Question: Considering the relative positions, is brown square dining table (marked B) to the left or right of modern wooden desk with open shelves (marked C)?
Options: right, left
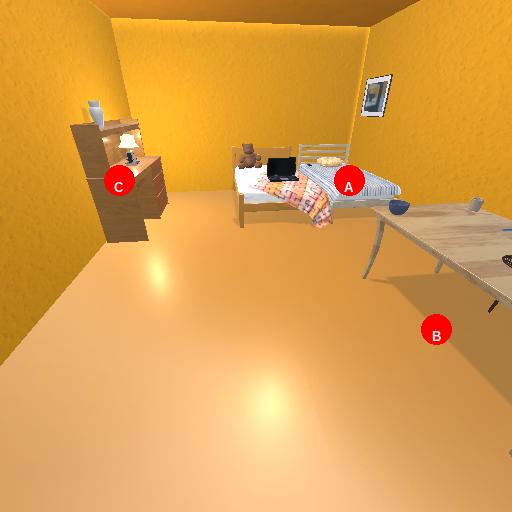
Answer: right